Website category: camera
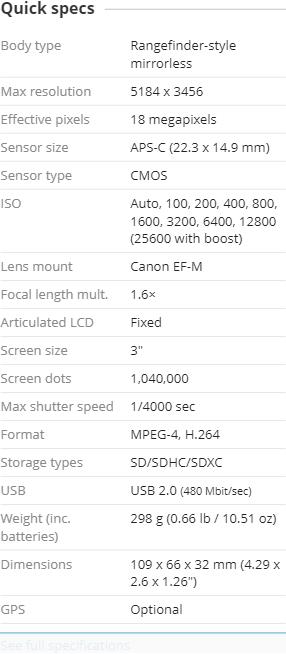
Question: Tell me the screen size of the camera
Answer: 3

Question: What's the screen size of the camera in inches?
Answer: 3

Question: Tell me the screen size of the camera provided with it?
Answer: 3

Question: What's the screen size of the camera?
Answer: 3

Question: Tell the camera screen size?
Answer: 3

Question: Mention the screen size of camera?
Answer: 3

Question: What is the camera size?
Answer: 3

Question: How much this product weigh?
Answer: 298 g (0.66 lb / 10.51 oz )

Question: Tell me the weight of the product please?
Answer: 298 g (0.66 lb / 10.51 oz )

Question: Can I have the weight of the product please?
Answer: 298 g (0.66 lb / 10.51 oz )

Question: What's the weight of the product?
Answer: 298 g (0.66 lb / 10.51 oz )

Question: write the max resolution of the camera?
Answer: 5184 x 3456

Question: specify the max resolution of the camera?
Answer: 5184 x 3456

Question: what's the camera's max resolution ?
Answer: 5184 x 3456

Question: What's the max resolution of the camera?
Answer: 5184 x 3456

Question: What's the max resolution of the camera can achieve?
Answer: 5184 x 3456

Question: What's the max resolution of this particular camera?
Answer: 5184 x 3456

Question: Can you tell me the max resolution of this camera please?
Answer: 5184 x 3456

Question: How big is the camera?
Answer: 109 x 66 x 32 mm (4.29 x 2.6 x 1.26 )

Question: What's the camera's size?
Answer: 109 x 66 x 32 mm (4.29 x 2.6 x 1.26 )

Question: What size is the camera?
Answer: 109 x 66 x 32 mm (4.29 x 2.6 x 1.26 )

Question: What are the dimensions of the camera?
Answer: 109 x 66 x 32 mm (4.29 x 2.6 x 1.26 )

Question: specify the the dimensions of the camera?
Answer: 109 x 66 x 32 mm (4.29 x 2.6 x 1.26 )

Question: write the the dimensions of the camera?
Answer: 109 x 66 x 32 mm (4.29 x 2.6 x 1.26 )

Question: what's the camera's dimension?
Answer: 109 x 66 x 32 mm (4.29 x 2.6 x 1.26 )